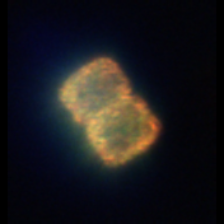
Taxon: Lauderia_Hemiaulus
Group: Diatoms